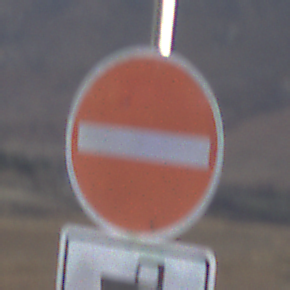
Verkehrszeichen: VerbotDerEinfahrt
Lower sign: MehrspurigeFahrzeugeFrei8
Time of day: SunriseSunset
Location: Outdoor (Nature)
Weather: PartlyCloudy
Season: NotSpecified
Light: Natural